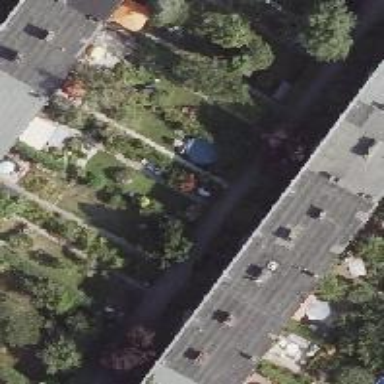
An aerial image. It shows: Residential garden area classified as leisure land.